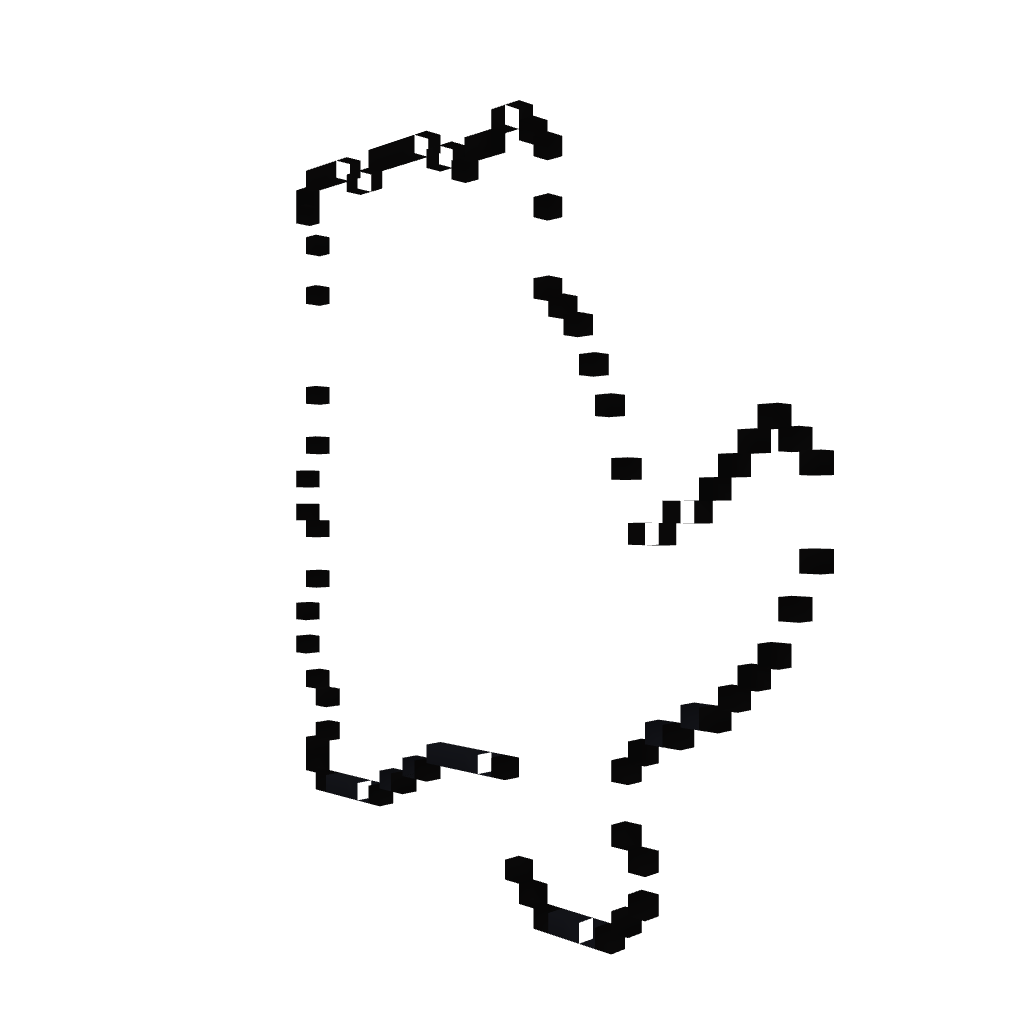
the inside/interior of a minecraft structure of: Sandan